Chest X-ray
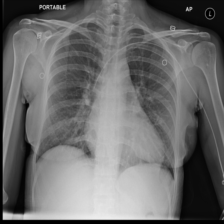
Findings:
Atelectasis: negative
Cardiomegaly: negative
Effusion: negative
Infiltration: negative
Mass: negative
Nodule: negative
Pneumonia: negative
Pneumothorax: negative
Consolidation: negative
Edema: negative
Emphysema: negative
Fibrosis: negative
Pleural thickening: negative
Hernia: negative